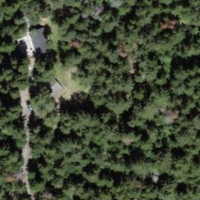
EUNIS habitat code: 43
Species observed at this site:
Cephalanthera rubra
Lophophanes cristatus
Troglodytes troglodytes
Satyrus ferula
Lasiommata maera
Turdus viscivorus
Fringilla coelebs
Ptyonoprogne rupestris
Spinus spinus
Turdus merula
Carduelis carduelis
Lactuca perennis
Erithacus rubecula
Fabriciana adippe
Phoenicurus ochruros
Regulus regulus
Periparus ater